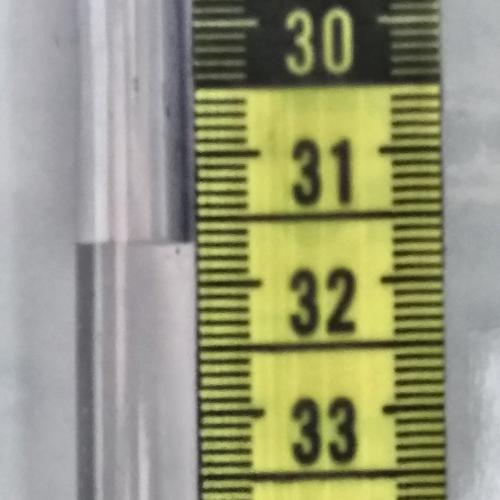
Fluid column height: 31.7 cm